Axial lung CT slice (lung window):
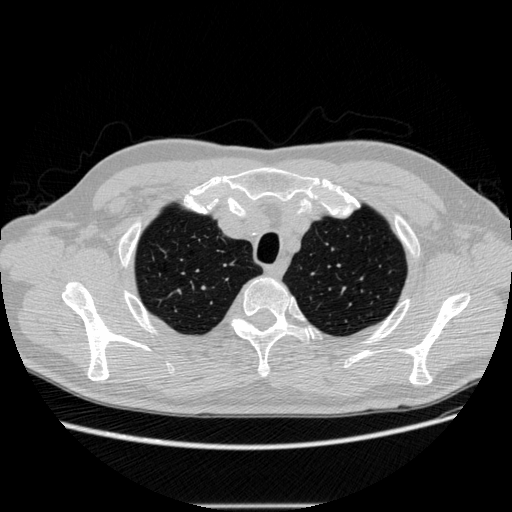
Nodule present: no